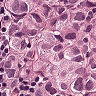
Metastatic tissue present: yes